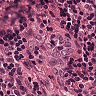
Metastatic tissue present: no